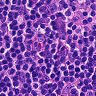
Metastatic tissue present: no